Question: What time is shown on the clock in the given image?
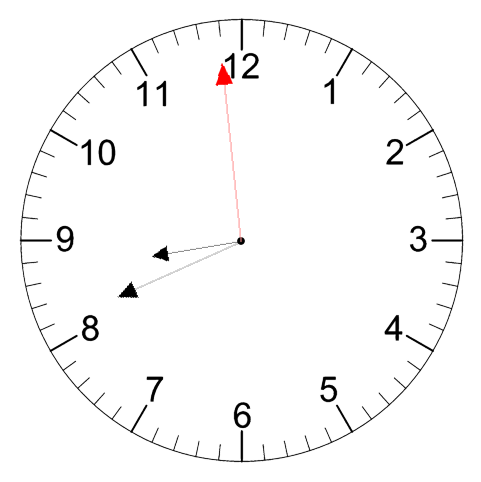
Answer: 08:40:59